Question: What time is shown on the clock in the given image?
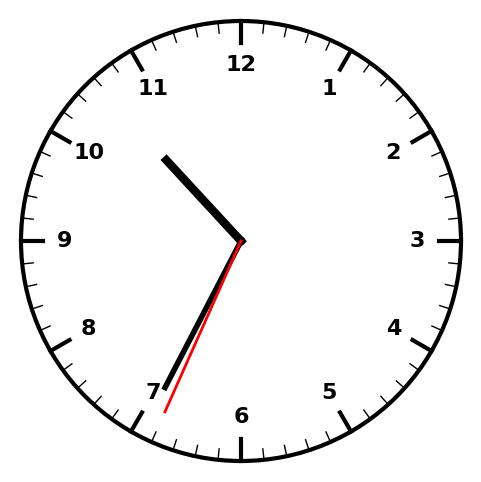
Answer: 10:34:34